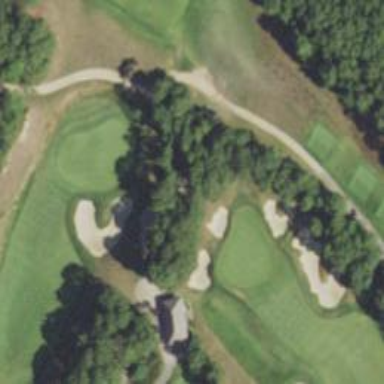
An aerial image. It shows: Path designated for golf carts.